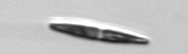
Label: pennate